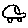
Label: car